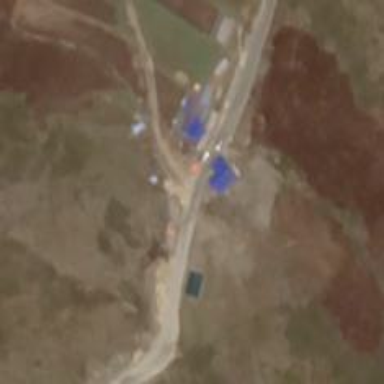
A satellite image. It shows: Rest area along the road.